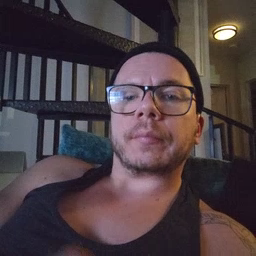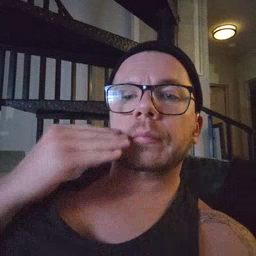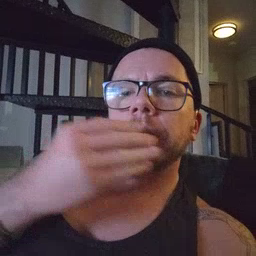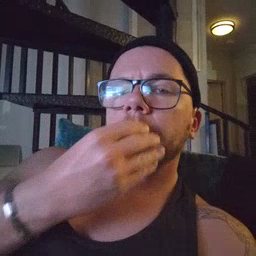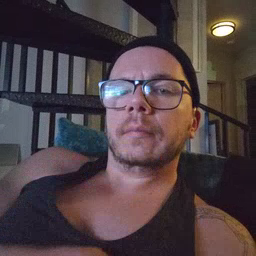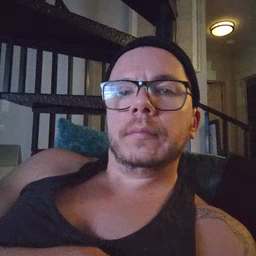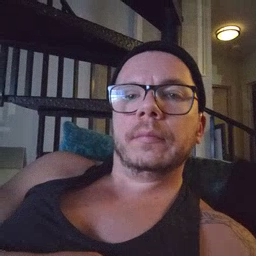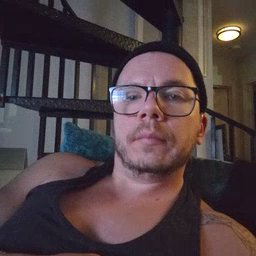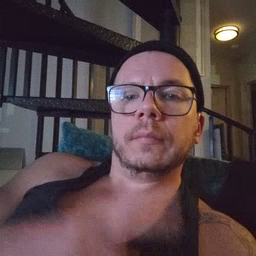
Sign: napkin